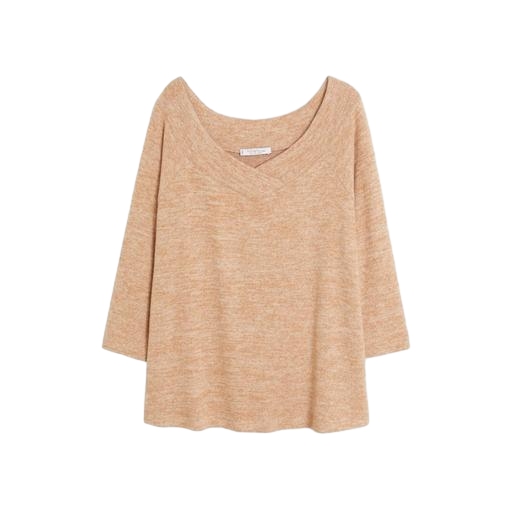
wide vneck, beige 3/4-sleeve top, beige vanessa bruno, white background